Question: I would like create a custom widget.
It looks like this:

So, should I extend 'Button' because I would like to click on it ?
How can I put an image on it?
I already read about method 'onDraw()', but I don't know how to put an 'image'.
(Thank Andrew T.)
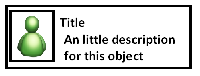
Answer: You can just make it a compund object: it's a TextView with a drawable on a side.
TextViews are clickable, so you can fire a click handler.
Something like this:
'''
<TextView
android:layout_width="match_parent"
android:layout_height="wrap_content"
android:layout_margin="4dp"
android:drawableLeft="@drawable/ic_launcher"
android:drawablePadding="8dp"
android:text="Title
A little description for this object"
android:textSize="16sp"
android:onClick="click_handler"
/>
'''
Then just add to your code:
'''
public void click_handler(View v)
{
// Do something in your click event
}
'''